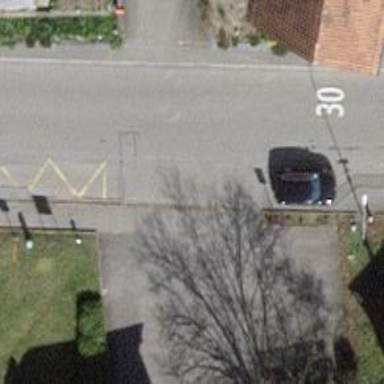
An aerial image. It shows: Residential road with asphalt surface and sidewalks on both sides.